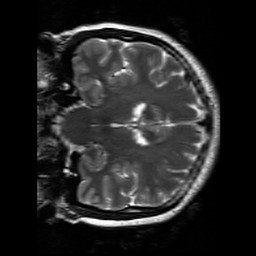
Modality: T2w
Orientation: coronal
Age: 34
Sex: female
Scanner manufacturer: siemens
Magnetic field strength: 3 T
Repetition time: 7 s
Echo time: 0.09 s